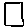
Label: square